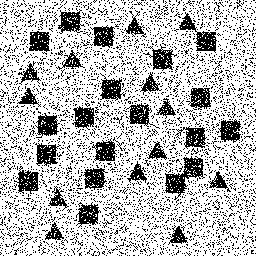
Squares: 19
Triangles: 13
Stars: 0
Total shapes: 32